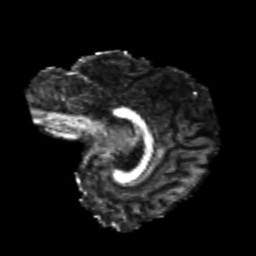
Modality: FA
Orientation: sagittal
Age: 21
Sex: female
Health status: healthy
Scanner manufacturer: philips
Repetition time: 7.389 s
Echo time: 0.08599 s